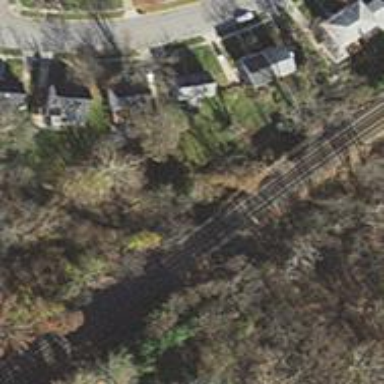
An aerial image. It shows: Light rail bridge with electrified contact line.